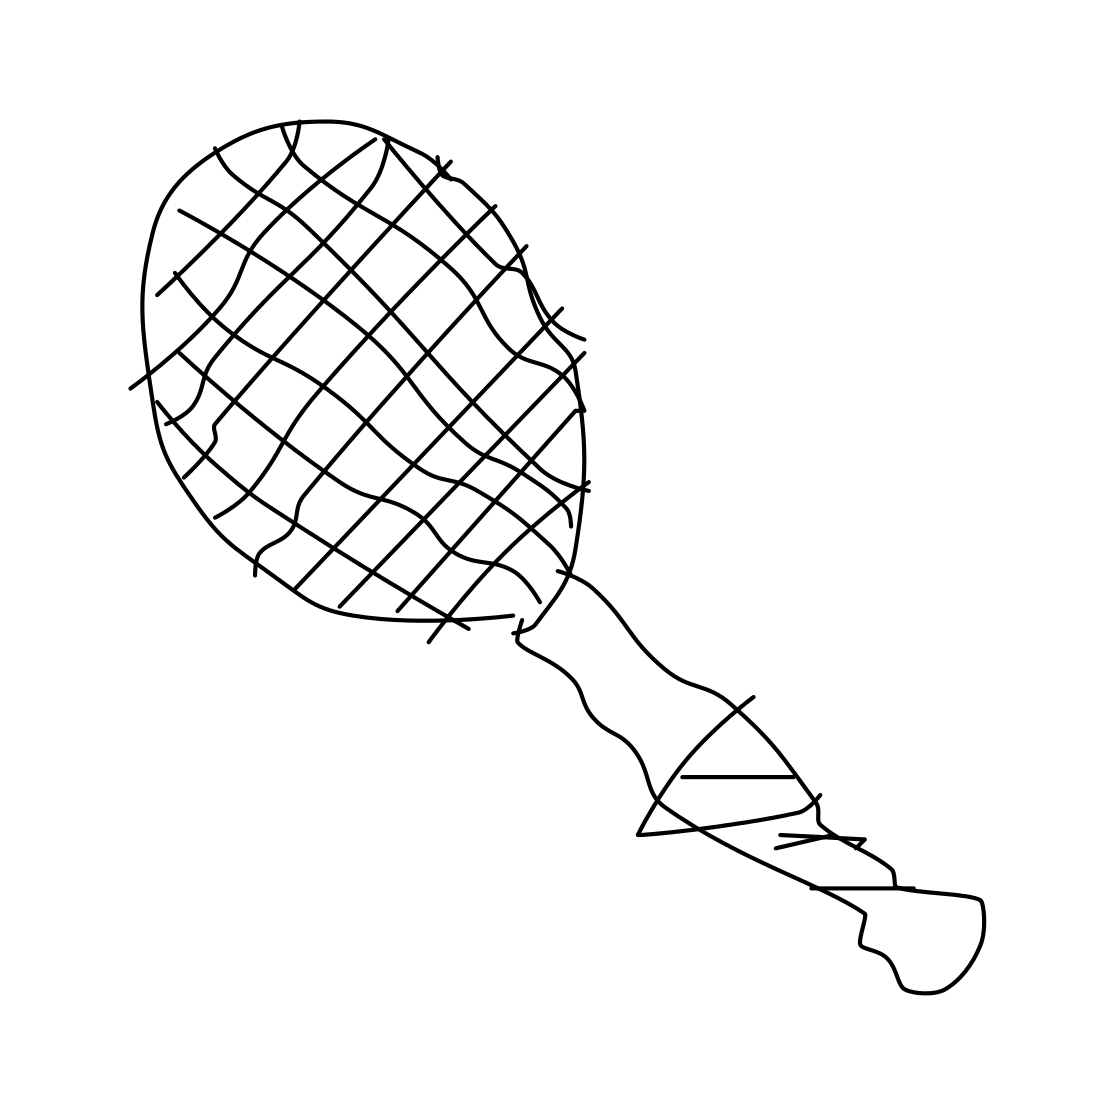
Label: tennis-racket